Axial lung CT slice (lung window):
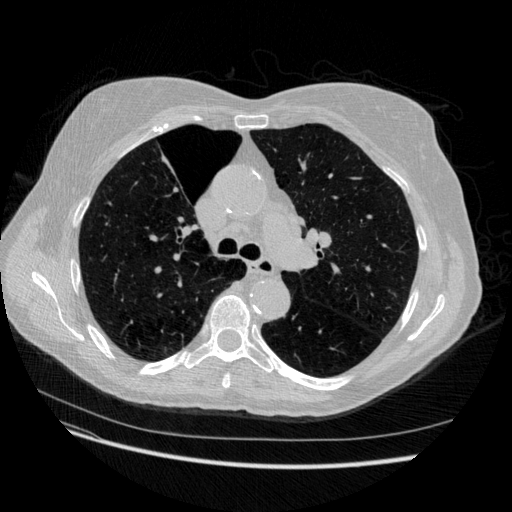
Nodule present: no